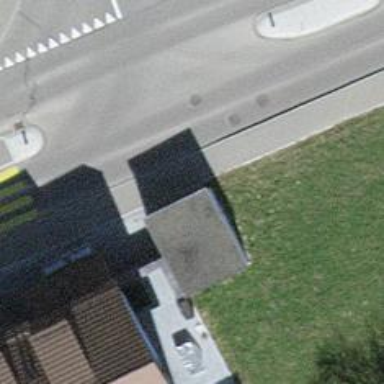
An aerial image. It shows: Asphalt sidewalk.